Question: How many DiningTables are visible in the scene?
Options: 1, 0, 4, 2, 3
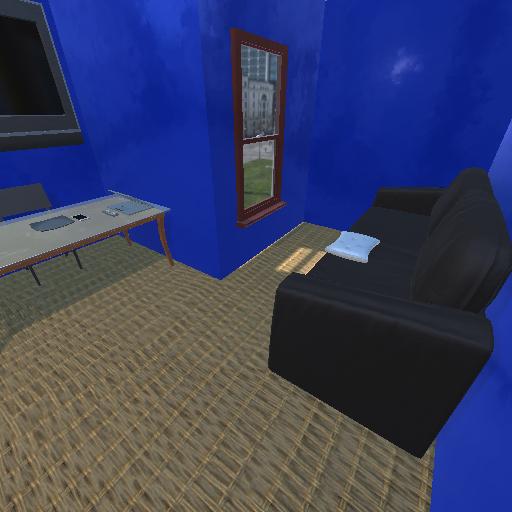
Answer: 1